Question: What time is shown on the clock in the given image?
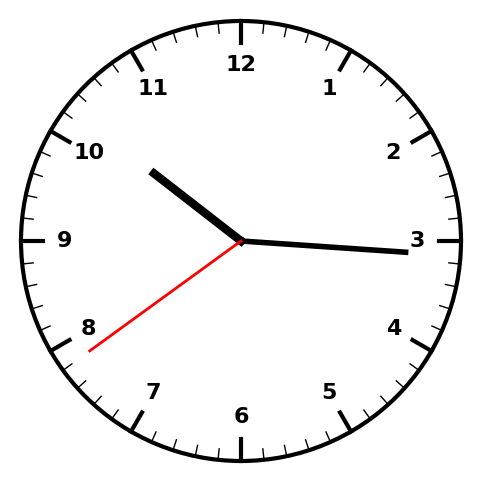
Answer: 10:15:39